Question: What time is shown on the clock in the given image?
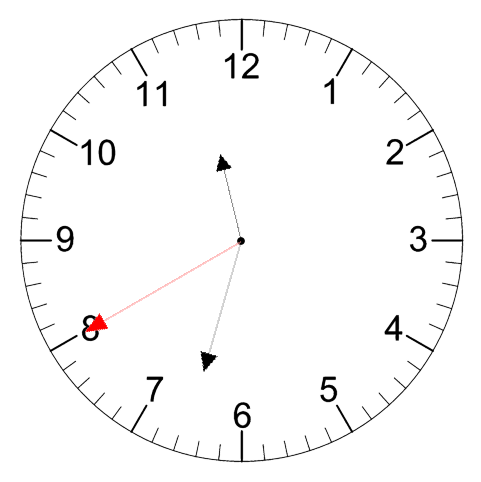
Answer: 11:32:40